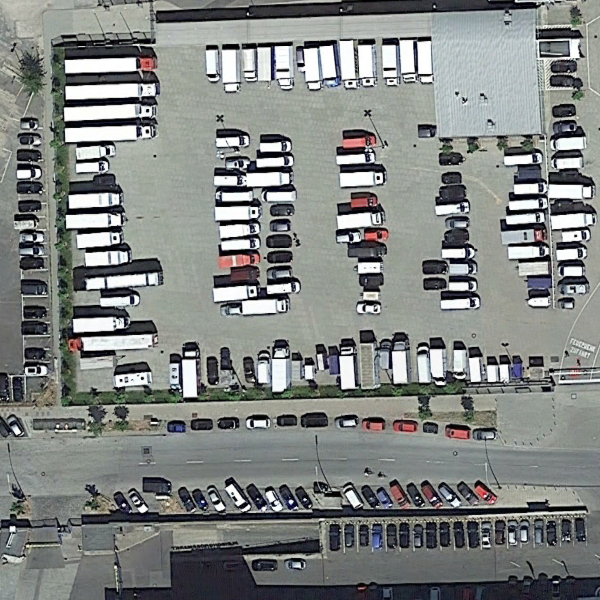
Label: Parking